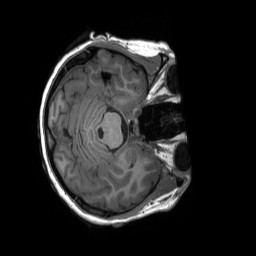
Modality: T1w
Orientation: axial
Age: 17
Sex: female
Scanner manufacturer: siemens
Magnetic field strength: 3 T
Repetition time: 2.3 s
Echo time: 0.00232 s